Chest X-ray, AP view. Patient: 26 years old, sex M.
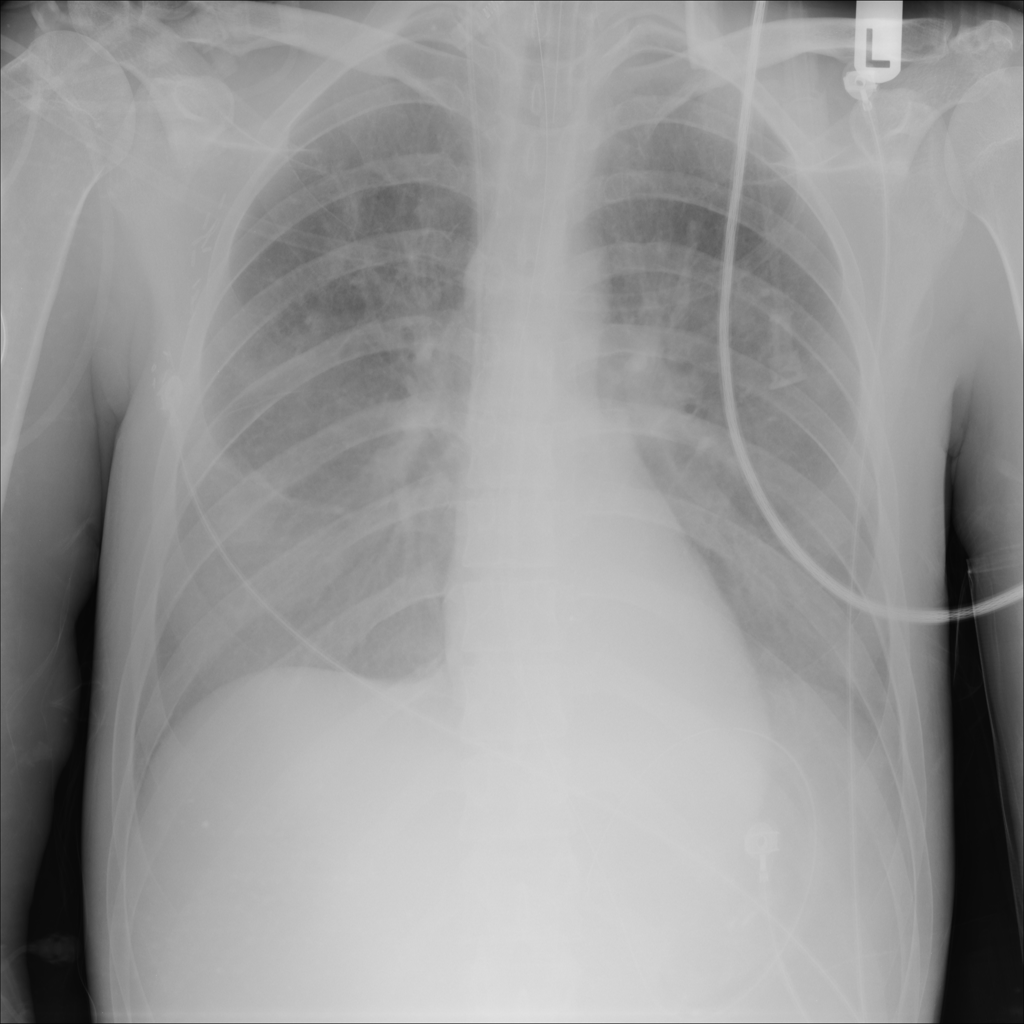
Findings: No Finding